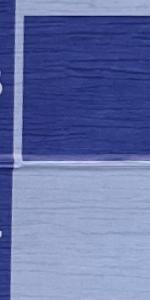
Label: Empty